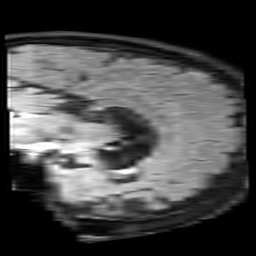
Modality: FLAIR
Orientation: sagittal
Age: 54
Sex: female
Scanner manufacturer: siemens
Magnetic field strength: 3 T
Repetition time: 9 s
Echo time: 0.099 s